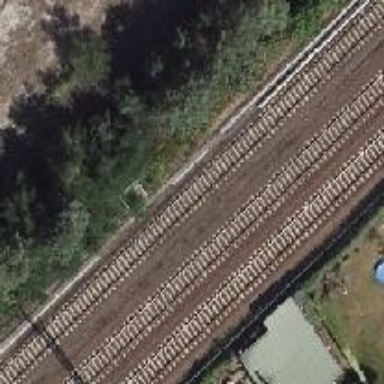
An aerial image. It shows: Railway signal.